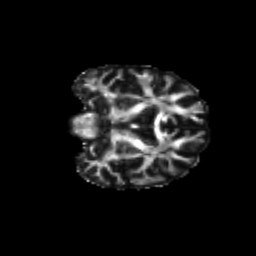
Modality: FA
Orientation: coronal
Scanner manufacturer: siemens
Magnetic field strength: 3 T
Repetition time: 9.2 s
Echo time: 0.084 s